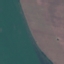
Land use / land cover class: AnnualCrop